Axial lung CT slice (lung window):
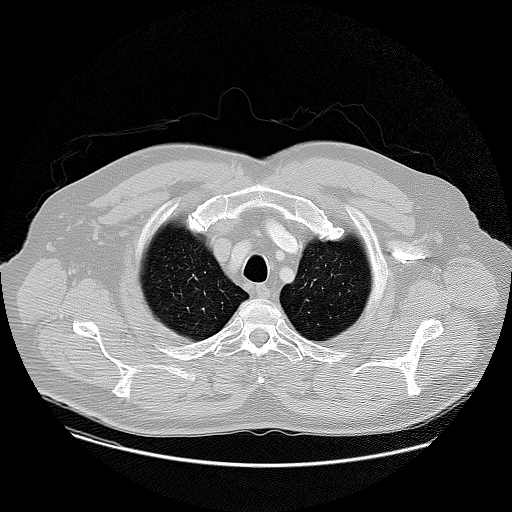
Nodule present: no